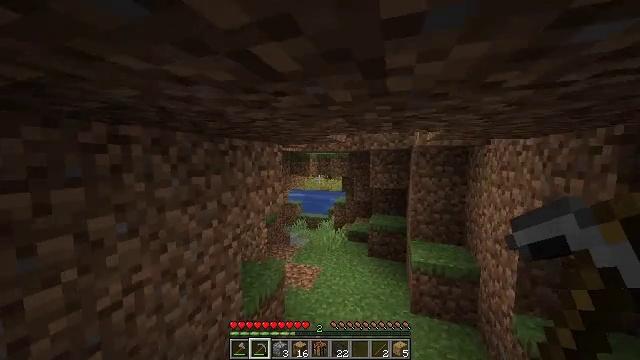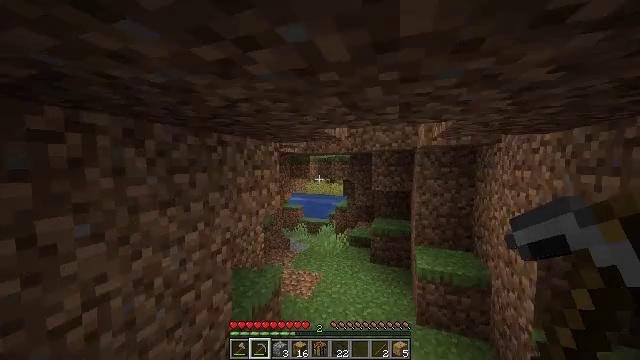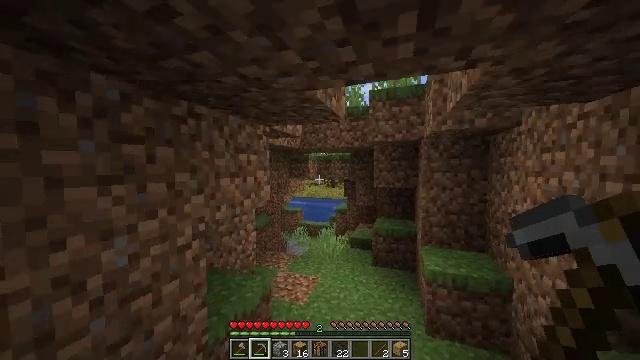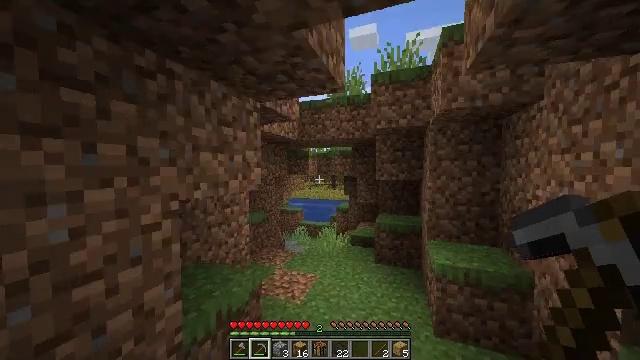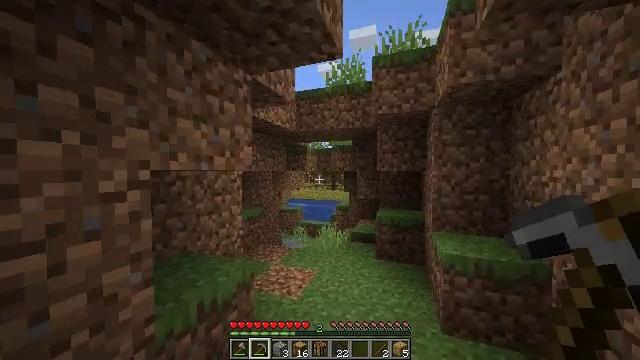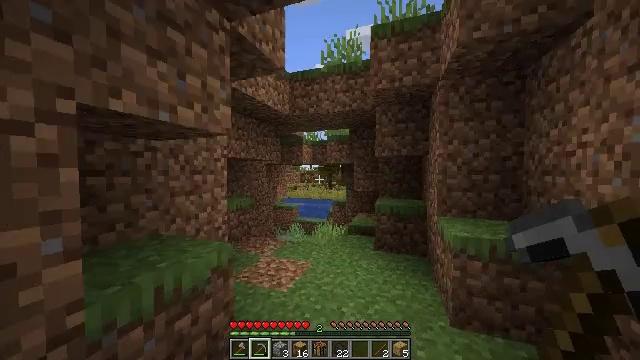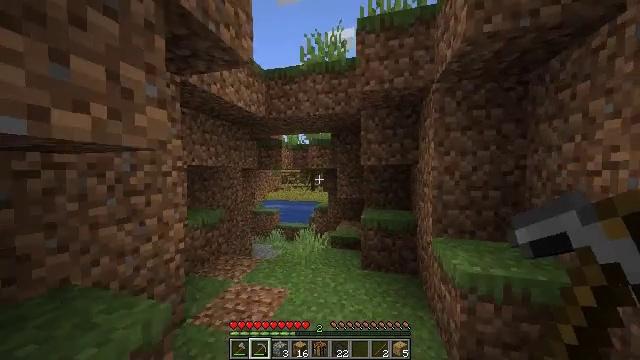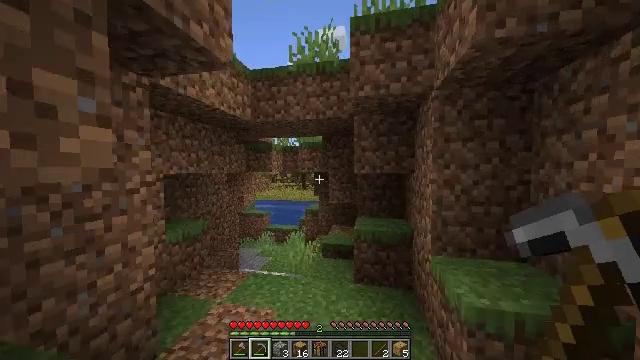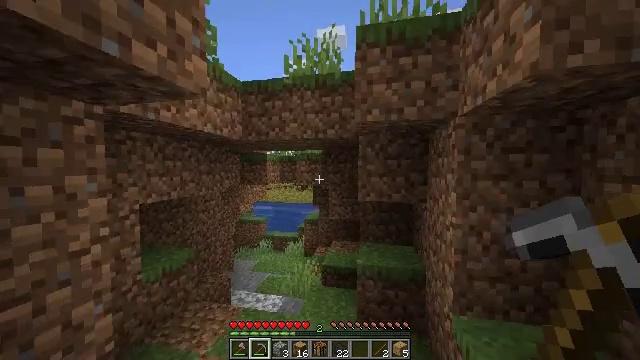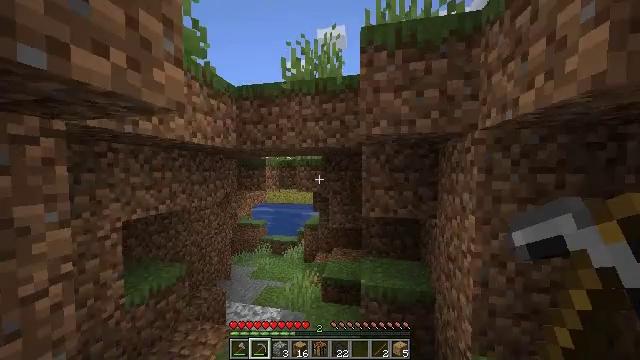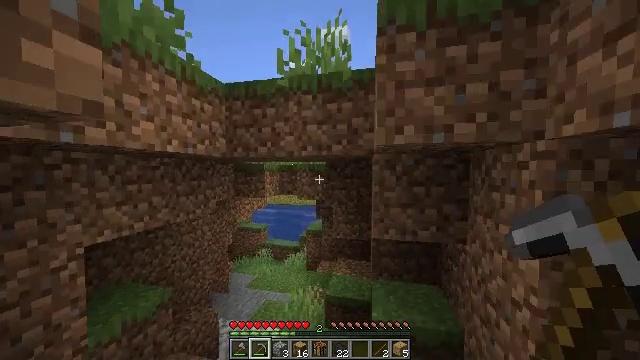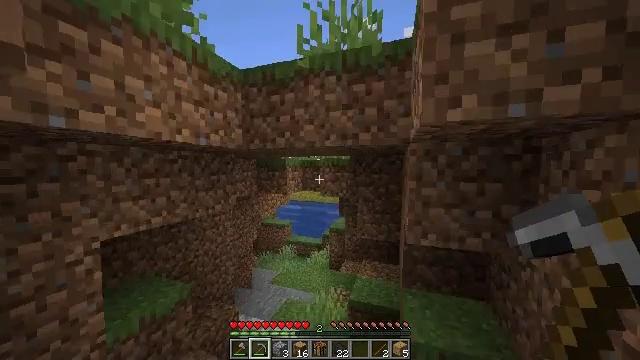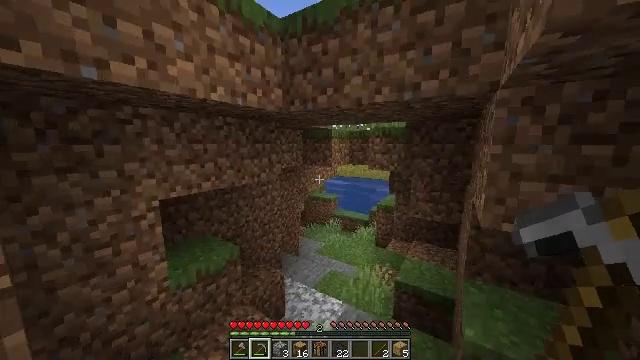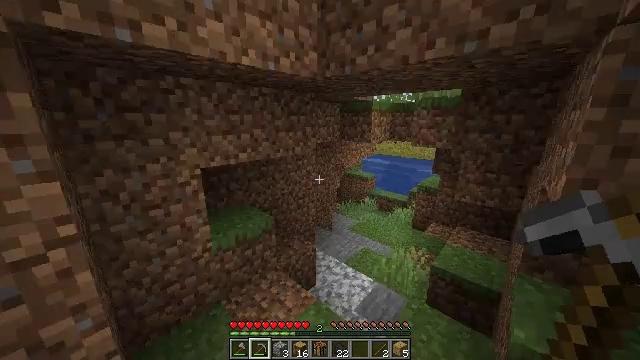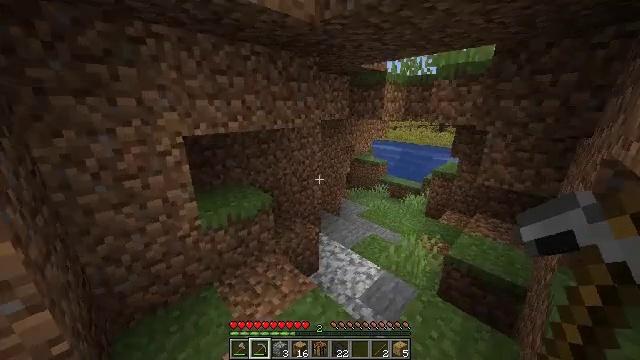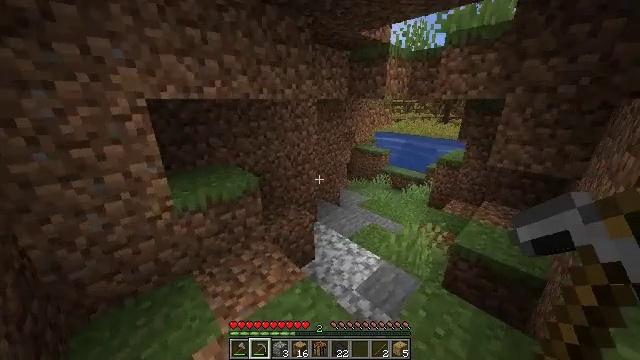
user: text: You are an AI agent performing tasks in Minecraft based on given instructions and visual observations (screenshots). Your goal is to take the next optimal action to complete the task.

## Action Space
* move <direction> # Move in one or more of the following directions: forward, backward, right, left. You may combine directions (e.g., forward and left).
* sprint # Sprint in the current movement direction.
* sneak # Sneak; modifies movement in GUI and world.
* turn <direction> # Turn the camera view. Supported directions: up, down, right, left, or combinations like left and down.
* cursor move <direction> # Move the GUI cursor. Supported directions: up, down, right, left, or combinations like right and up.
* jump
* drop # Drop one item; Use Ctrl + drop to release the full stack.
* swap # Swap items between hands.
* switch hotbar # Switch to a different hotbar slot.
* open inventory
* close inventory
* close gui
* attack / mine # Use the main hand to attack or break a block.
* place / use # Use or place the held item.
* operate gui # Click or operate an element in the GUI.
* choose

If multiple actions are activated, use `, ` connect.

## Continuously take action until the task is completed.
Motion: motion action
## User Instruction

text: Hunt animals.
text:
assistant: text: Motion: move forward, sprint, turn up, jump
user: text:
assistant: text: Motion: move forward, sprint, turn up, jump
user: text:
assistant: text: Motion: move forward, sprint, jump
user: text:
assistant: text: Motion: move forward, sprint, jump
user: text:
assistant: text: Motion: move forward, sprint, jump
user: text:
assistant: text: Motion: move forward, sprint, turn right, jump
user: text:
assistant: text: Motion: move forward, sprint, turn right, jump
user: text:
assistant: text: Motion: move forward, sprint, jump
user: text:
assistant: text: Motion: move forward, sprint, jump
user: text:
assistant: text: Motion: move forward, sprint, jump
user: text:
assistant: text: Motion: move forward, sprint, turn left, jump
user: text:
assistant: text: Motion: move forward, sprint, turn left and down
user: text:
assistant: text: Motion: move forward, sprint, turn left and down
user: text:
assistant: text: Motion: move forward, sprint, turn left and down
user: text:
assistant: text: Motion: move forward, sprint, turn down
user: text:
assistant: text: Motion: move forward, sprint
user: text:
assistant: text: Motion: move forward, sprint, turn right and down
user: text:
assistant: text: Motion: move forward, sprint, turn right and down
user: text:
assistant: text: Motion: move forward, sprint, turn right and down
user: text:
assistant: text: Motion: move forward, sprint, turn right and down
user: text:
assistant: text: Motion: move forward, sprint, turn right and down
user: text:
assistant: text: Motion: move forward, sprint, turn right and down
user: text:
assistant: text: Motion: move forward, sprint, turn right
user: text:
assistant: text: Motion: move forward, sprint, turn right
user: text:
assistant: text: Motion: move forward, sprint, turn right
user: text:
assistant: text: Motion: move forward, sprint, turn right
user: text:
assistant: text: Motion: move forward, sprint
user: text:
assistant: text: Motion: move forward, sprint
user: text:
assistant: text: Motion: move forward, sprint
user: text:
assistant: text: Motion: move forward, sprint